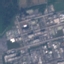
Land use / land cover class: Industrial